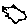
Label: cloud